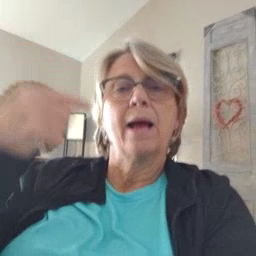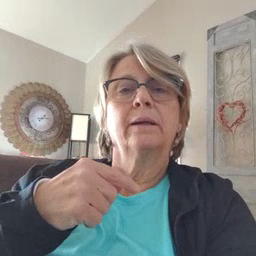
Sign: black